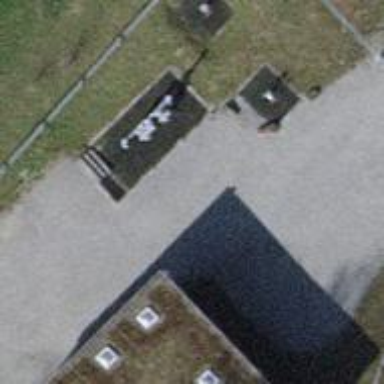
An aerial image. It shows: Station for pipelines.